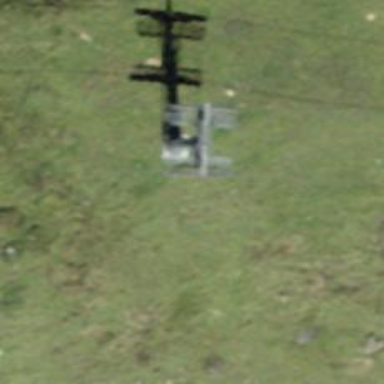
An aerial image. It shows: Pylon for aerialway.